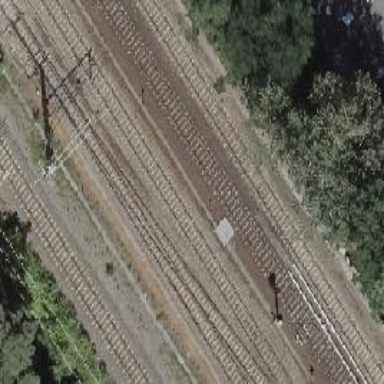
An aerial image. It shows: Railway signal.